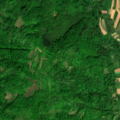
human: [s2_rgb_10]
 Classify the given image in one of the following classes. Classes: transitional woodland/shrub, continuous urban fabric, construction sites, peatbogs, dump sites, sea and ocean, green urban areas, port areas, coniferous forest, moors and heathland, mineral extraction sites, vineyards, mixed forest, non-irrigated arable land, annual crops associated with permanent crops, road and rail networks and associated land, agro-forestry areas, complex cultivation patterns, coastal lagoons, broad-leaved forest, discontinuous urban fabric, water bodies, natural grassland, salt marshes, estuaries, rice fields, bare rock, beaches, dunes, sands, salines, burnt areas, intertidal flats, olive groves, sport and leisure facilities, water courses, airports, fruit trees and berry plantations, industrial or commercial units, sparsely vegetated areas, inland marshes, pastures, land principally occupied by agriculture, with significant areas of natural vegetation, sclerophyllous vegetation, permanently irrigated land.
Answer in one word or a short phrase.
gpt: complex cultivation patterns, land principally occupied by agriculture, with significant areas of natural vegetation, broad-leaved forest, transitional woodland/shrub